Question: I have a simple 1-series bar chart where each bar has a nominal value.
I can plot this fine with the data labels and axis representing the value for each bar but I'd like to have the data label and axis show the percentage of the total of the series while the nominal value is shown in a tooltip on hover (thus I don't want to convert the data to percentages prior to plotting).
Here is an image showing what I'm after and where I am now:
<URL>

Here's what I currently have for axis labels as the formatter function:
'''
plotOptions: {
bar: {
dataLabels: {
enabled: true,
formatter: function(){
return Highcharts.numberFormat(this.y,0);
}
}
}
}
'''
Is there some 'formatter' function variable I can use to achieve this? I know it is easily done on a pie chart but I feel bar charts represent data much better.
EDIT: To put it simply, how do I get the sum of all the series' points? Once I have this it is straightforward to get the percentage:
'return Highcharts.numberFormat(100 * this.y / this.y.total,0) + "%";'
where 'this.y.total' is the sum of the series.
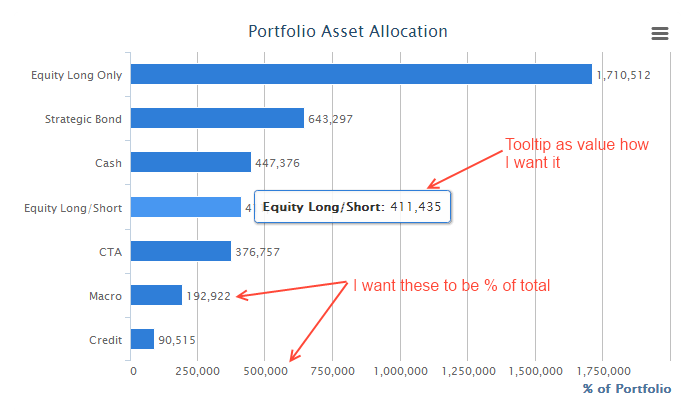
Answer: You'll have to loop through the data and get the total, and then use the datalabel formatter function to get the percent.
Example here:
<URL>
'''
formatter:function() {
var pcnt = (this.y / dataSum) * 100;
return Highcharts.numberFormat(pcnt) + '%';
}
'''
edit::
updated example with axis labels:
<URL>
If you are trying to plot the percent values of multiple series, there are a variety of fundamental problems that arise.
If you are calculating the % of two different data series, and displaying the % value even though you've plotted the raw value, your chart will be misleading and confusing in most cases.
Plotting the data as the percent values directly is the best way to go in that case, and you can add the raw data value as an extra property in the point object if you want to display it in a tool tip or elsewhere ( ie <URL>
If you insist on using the original method on two different series, then you can just create two different variables to calculate against, and check the series name in the formatter to determine which data sum to calculate against.